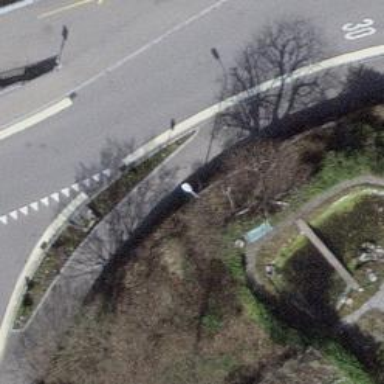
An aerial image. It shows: Asphalt sidewalk along the footway.